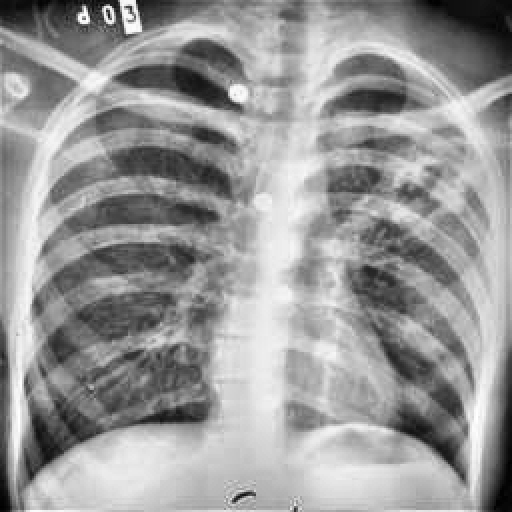
Finding: TUBERCULOSIS